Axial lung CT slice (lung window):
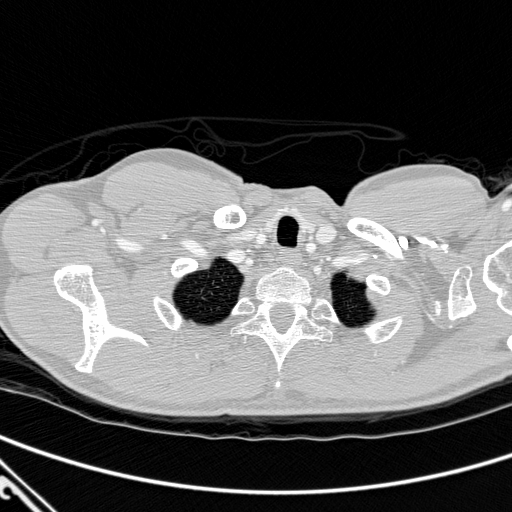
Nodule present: no